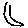
Label: moon